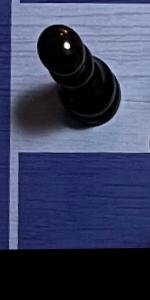
Label: Empty